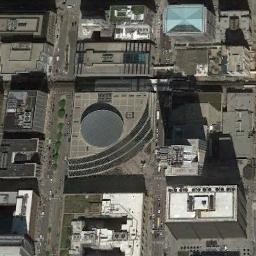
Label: commercial_area